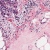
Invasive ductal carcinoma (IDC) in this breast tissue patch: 0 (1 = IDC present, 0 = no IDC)